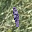
Label: 1